Field crop: maize
Growth stage: 1
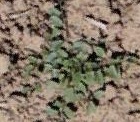
Species: convolvulus